Interaction volume radius: 10 \u00c5
Interaction volume height: 40 \u00c5
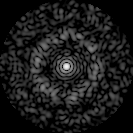
Disorder parameter: 0.8339